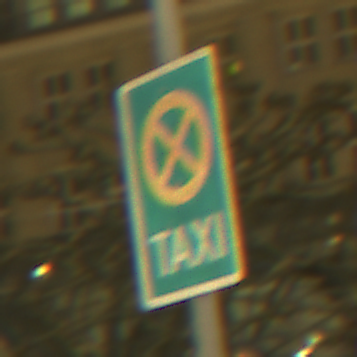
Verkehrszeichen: Taxenstand
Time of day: Night
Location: Outdoor (Urban)
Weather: Overcast
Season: NotSpecified
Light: Artificial